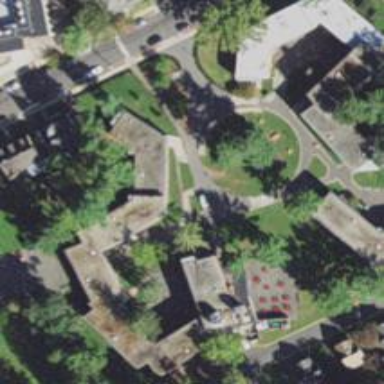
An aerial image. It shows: Dormitory building.